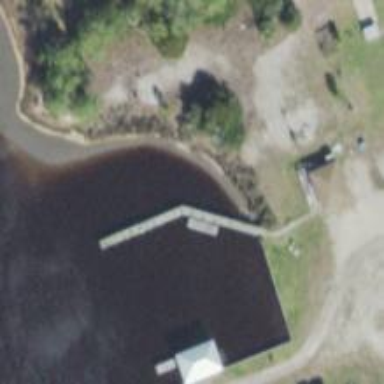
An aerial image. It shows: Floating pier.